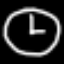
Label: clock